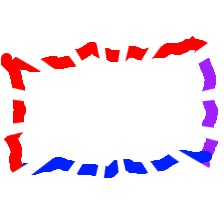
Shape: rectangle